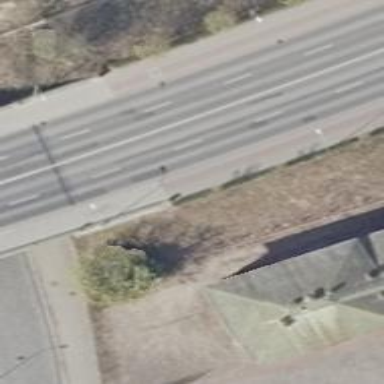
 with sidewalks on both sides and cycle track."